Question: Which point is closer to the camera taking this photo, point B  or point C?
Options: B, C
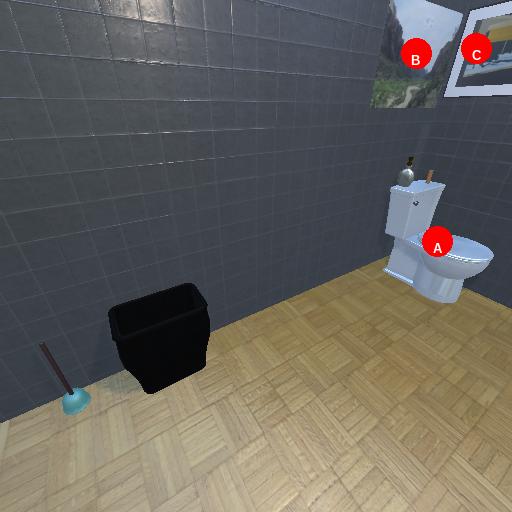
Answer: B